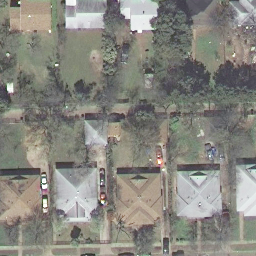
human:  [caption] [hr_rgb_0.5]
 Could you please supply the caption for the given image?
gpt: A medium residential area with many houses arranged neatly .

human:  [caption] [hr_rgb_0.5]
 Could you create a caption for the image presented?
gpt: Many houses arranged neatly with plants surrounded in the medium residential area .

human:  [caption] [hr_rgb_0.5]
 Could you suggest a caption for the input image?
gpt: It is a medium residential area .

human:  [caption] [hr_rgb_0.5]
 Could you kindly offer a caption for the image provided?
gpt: A medium residential area with a narrow road goes through this area .

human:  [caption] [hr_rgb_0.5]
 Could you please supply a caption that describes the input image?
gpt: This is a medium residential area with a narrow road goes through this area .